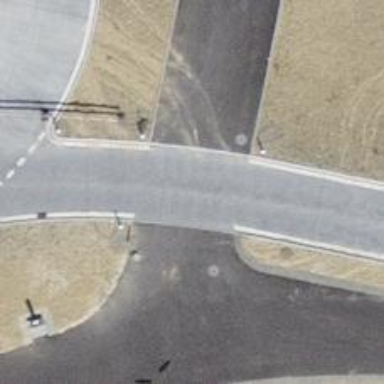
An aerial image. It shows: Cycleway.